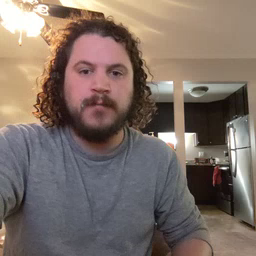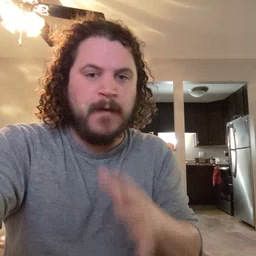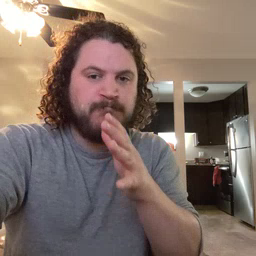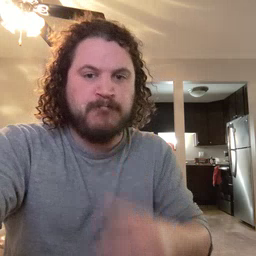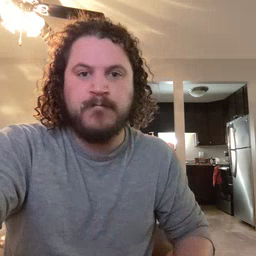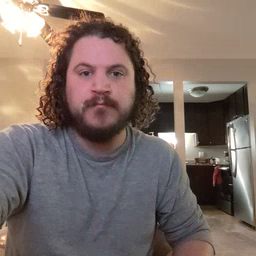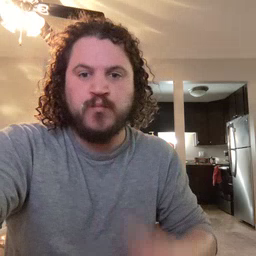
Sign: mom